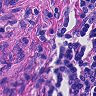
Metastatic tissue present: no